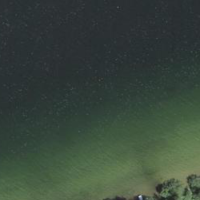
EUNIS habitat code: 14
Species observed at this site:
Cephalanthera longifolia